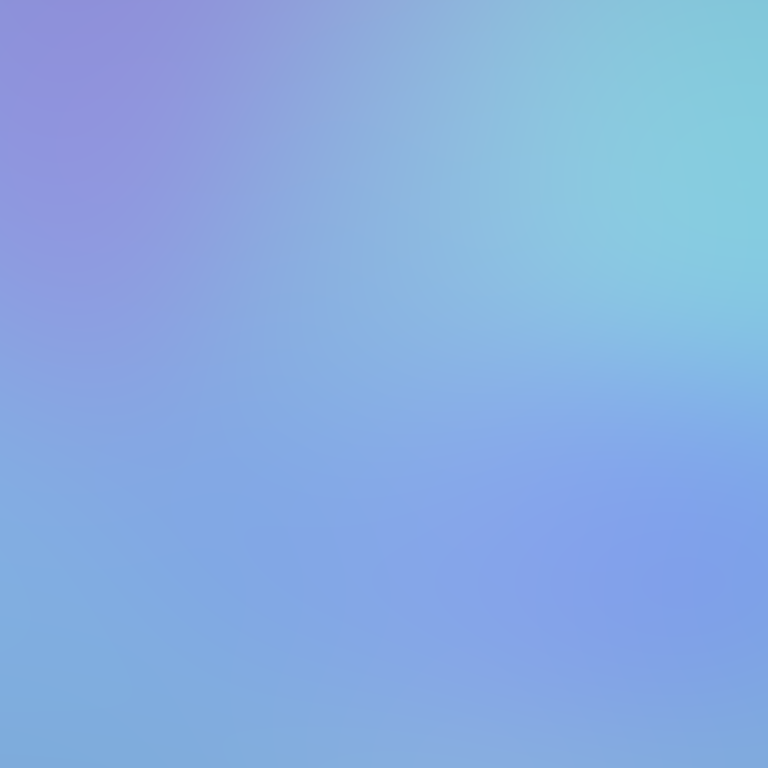
Abstract light effect, smooth gradient from soft blue to gentle purple, calm atmosphere, diffuse light, no room, no furniture, no objects.